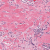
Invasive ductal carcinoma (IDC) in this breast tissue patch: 1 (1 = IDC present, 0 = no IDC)